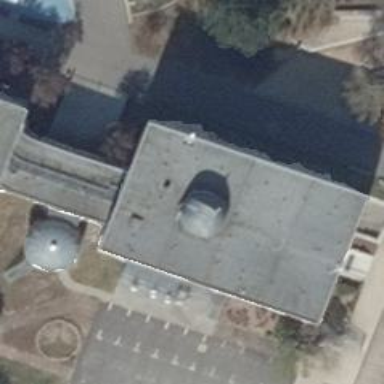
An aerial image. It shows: Observatory.